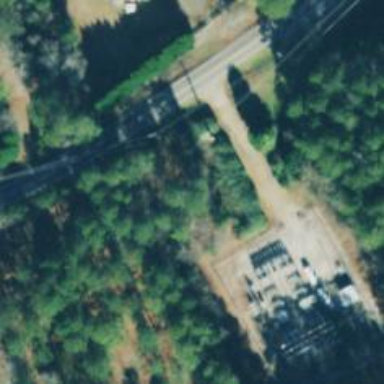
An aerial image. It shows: There is distribution substation enclosed by fence.